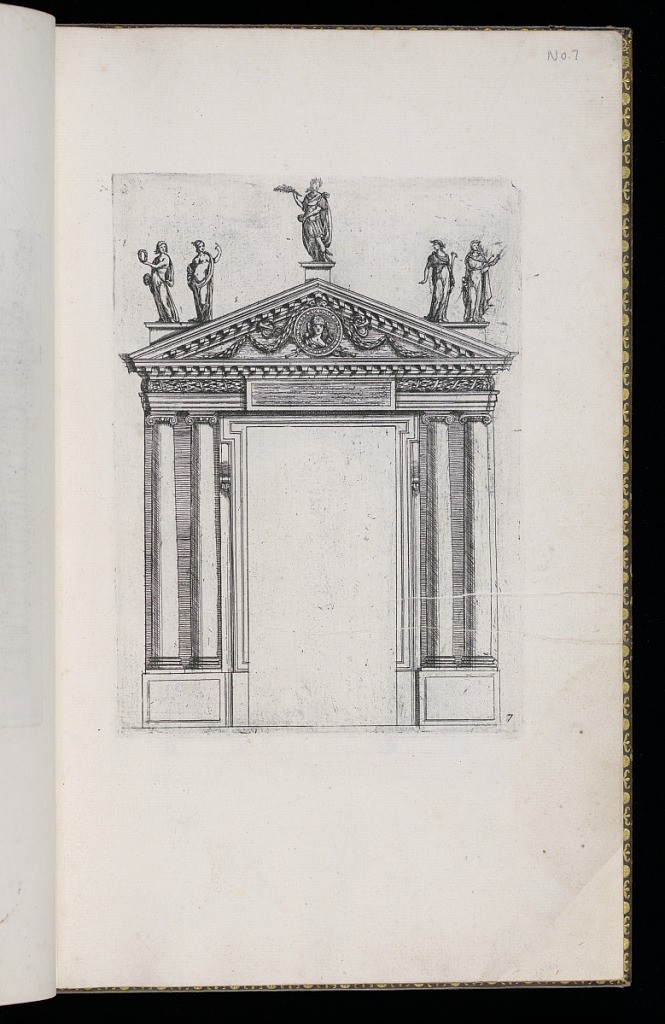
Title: Doorway Design
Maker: D. Antoine Pierretz, French, active 1647
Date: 1647
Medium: Etching on laid paper
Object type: Print
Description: Design for an exterior doorway or triumphal arch in the style of a Classical temple façade. The doors are left blank and are flanked by two pilasters on either side with a rectangular cartouche with an illegible inscription in the center above the doorway. The tympanum is framed by corbels, with a laurel leaf and ribbon molded frieze below. In the center of the tympanum, a circular portrait bust of a figure wearing a winged helmet (probably the Roman god Mercury or his Greek equivalent Hermes), framed with two caducei (staff with wings and snakes), and a festoon of laurel leaves. The façade is topped with five sculptures of standing female figures. The plate is numbered.